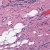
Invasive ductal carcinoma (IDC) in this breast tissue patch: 0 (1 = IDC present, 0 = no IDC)